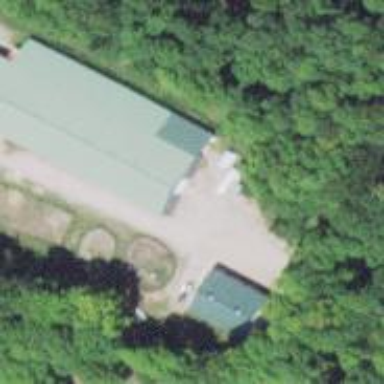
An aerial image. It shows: Stable building used as riding hall.